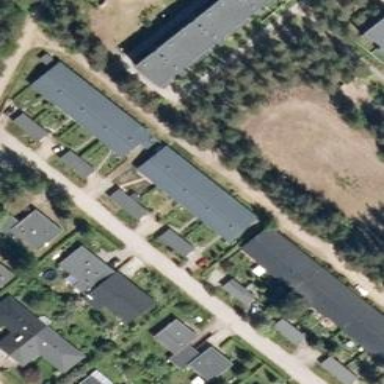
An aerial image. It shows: Terrace building.